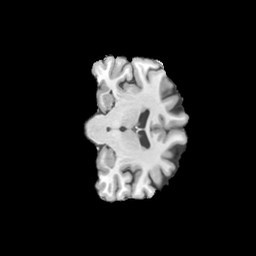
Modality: T1w
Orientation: coronal